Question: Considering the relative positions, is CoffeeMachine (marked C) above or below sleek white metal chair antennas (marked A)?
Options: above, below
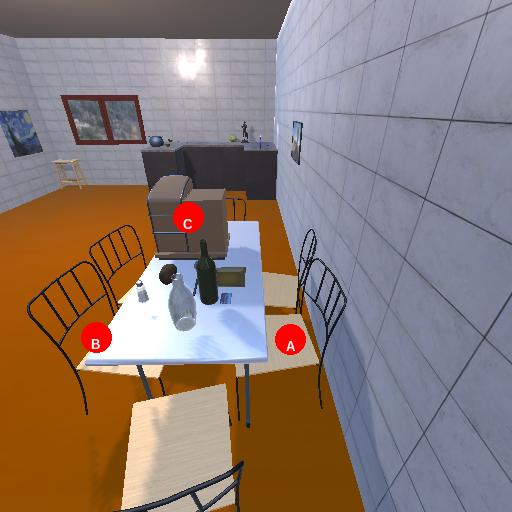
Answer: above